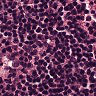
Metastatic tissue present: no